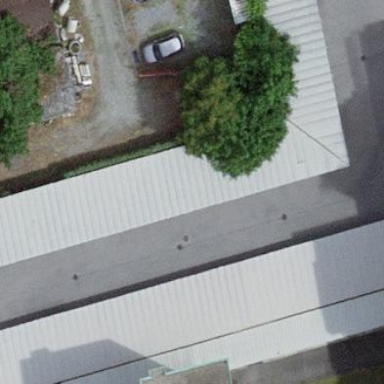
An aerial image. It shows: View of roof of building.